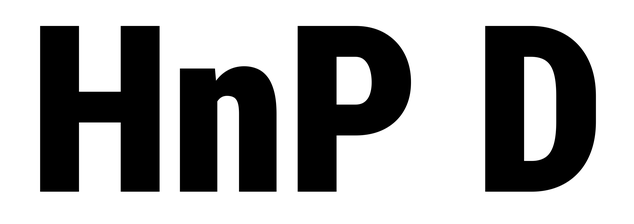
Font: Roboto_Condensed_Black